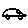
Label: car